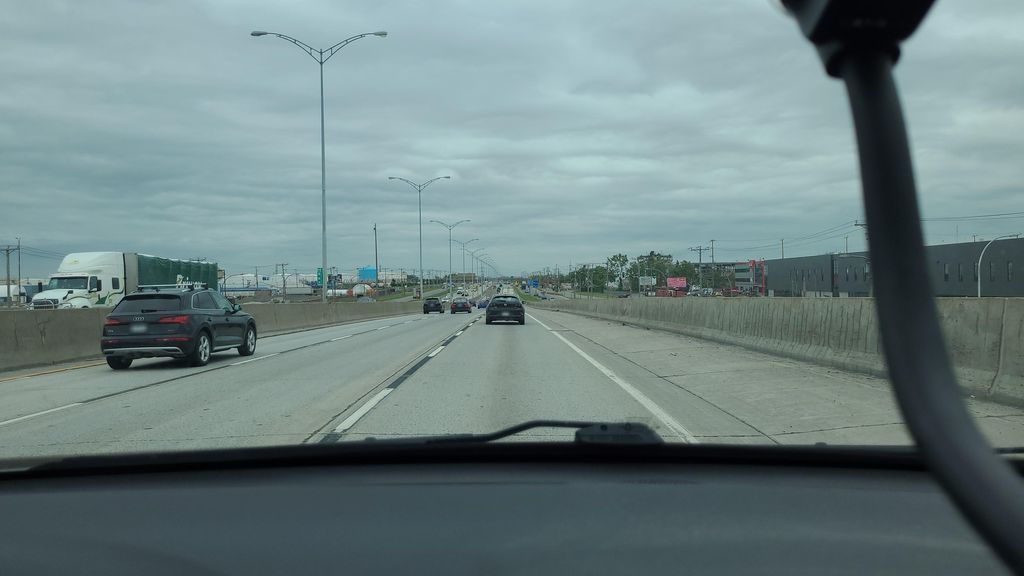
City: montreal